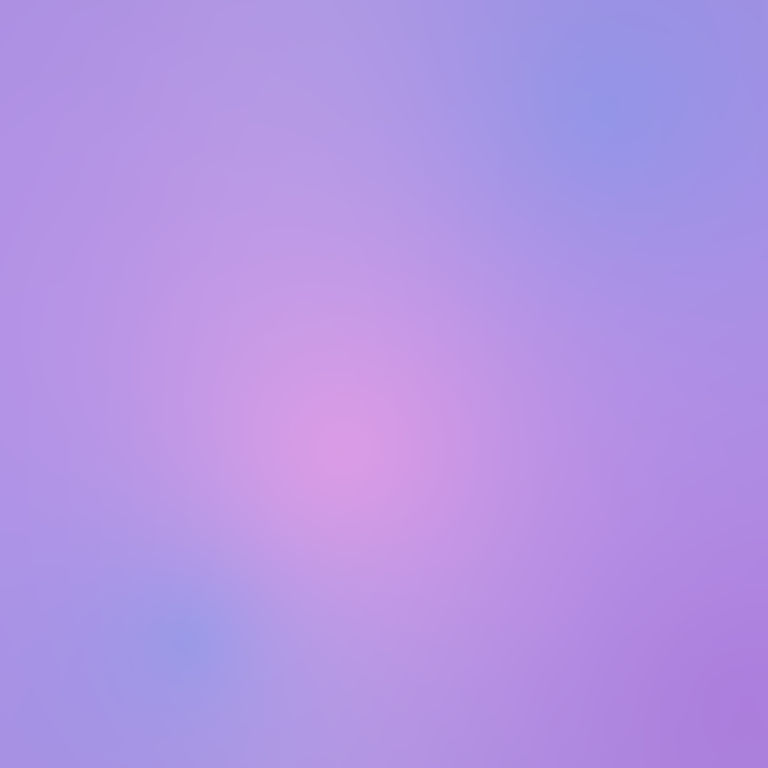
Abstract light effect, smooth gradient from soft lavender to gentle pink, serene atmosphere, diffuse glow, no room, no furniture, no objects.